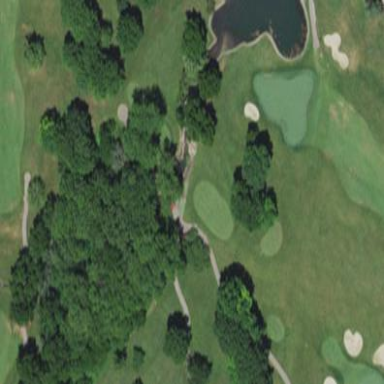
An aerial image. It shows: Scenic view of water hazard on golf course. The natural water feature adds beauty to the landscape.